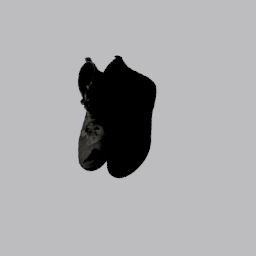
Label: people